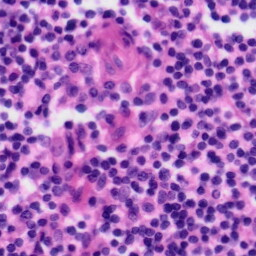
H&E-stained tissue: Tonsil